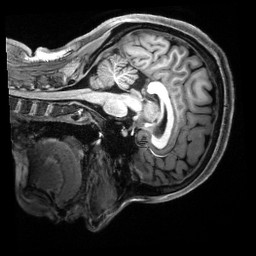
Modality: T1w
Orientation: sagittal
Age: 19
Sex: female
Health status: healthy
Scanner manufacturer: siemens
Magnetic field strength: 3 T
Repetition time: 2.5 s
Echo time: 0.00222 s